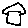
Label: house